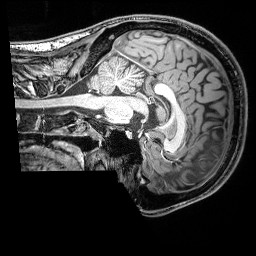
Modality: T1w
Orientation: sagittal
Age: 20
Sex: male
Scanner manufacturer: siemens
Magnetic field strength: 3 T
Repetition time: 2.53 s
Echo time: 0.00388 s